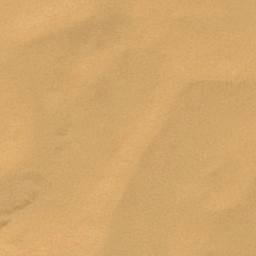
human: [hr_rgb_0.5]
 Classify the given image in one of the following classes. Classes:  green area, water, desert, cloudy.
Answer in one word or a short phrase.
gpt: desert